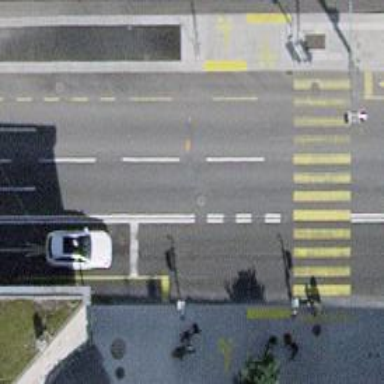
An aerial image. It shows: Road with traffic signals.